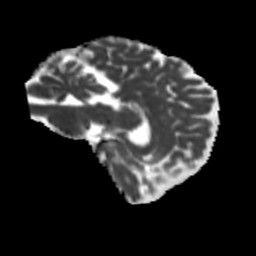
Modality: MD
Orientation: sagittal
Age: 46
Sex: female
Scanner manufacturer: siemens
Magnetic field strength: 3 T
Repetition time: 5.25 s
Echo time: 0.08 s